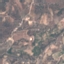
Land use / land cover: PermanentCrop